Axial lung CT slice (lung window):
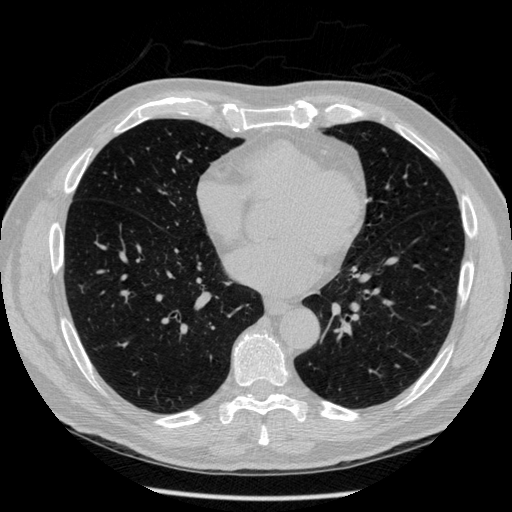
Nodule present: no